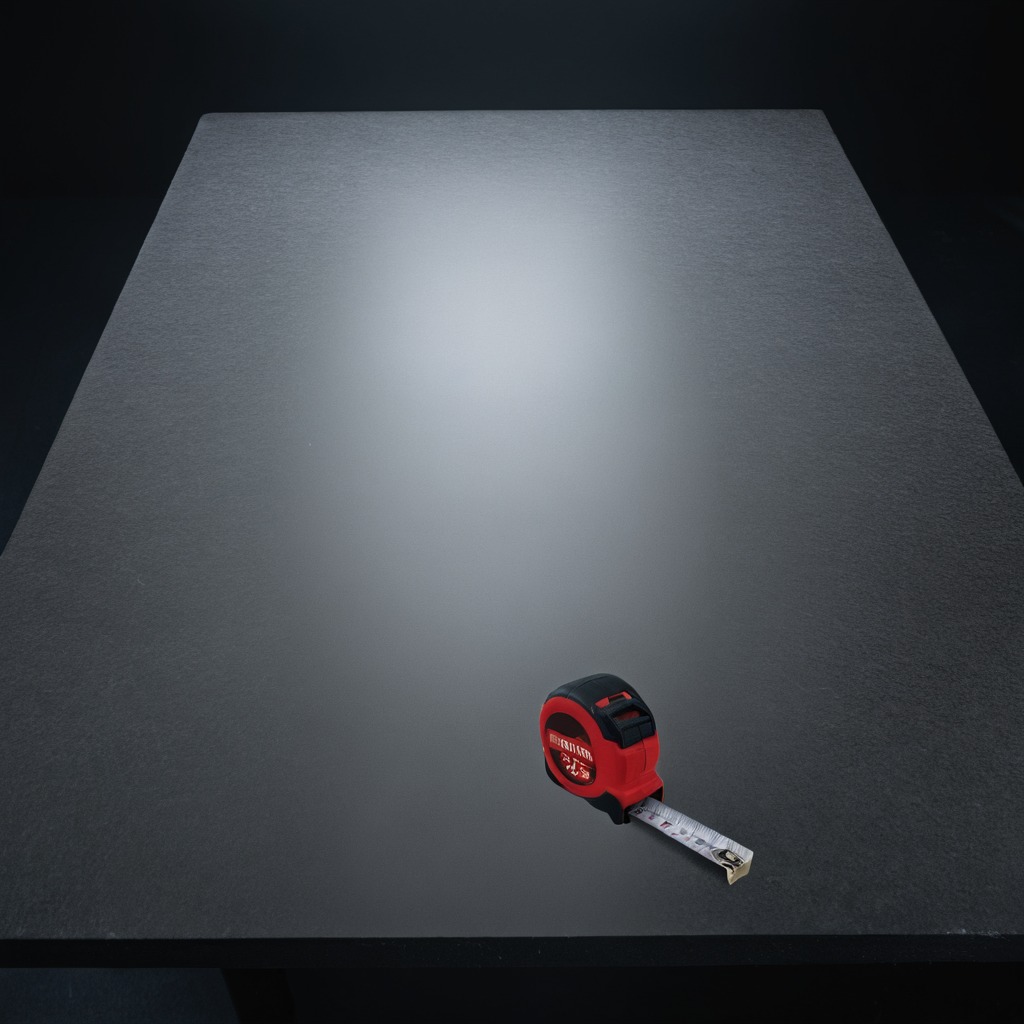
A measuring tape lies on a clean granite table inside a workshop at night dim ambient light soft shadows worn but